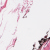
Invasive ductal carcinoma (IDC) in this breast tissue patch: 0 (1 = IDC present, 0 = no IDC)